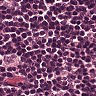
Metastatic tissue present: no